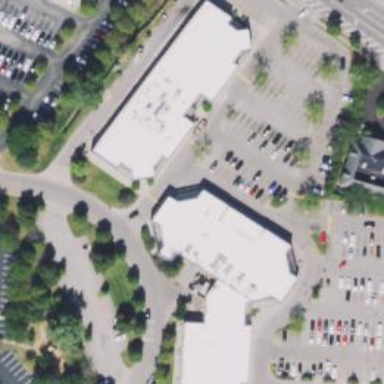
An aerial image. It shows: Supermarket.